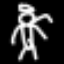
Label: angel